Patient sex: M
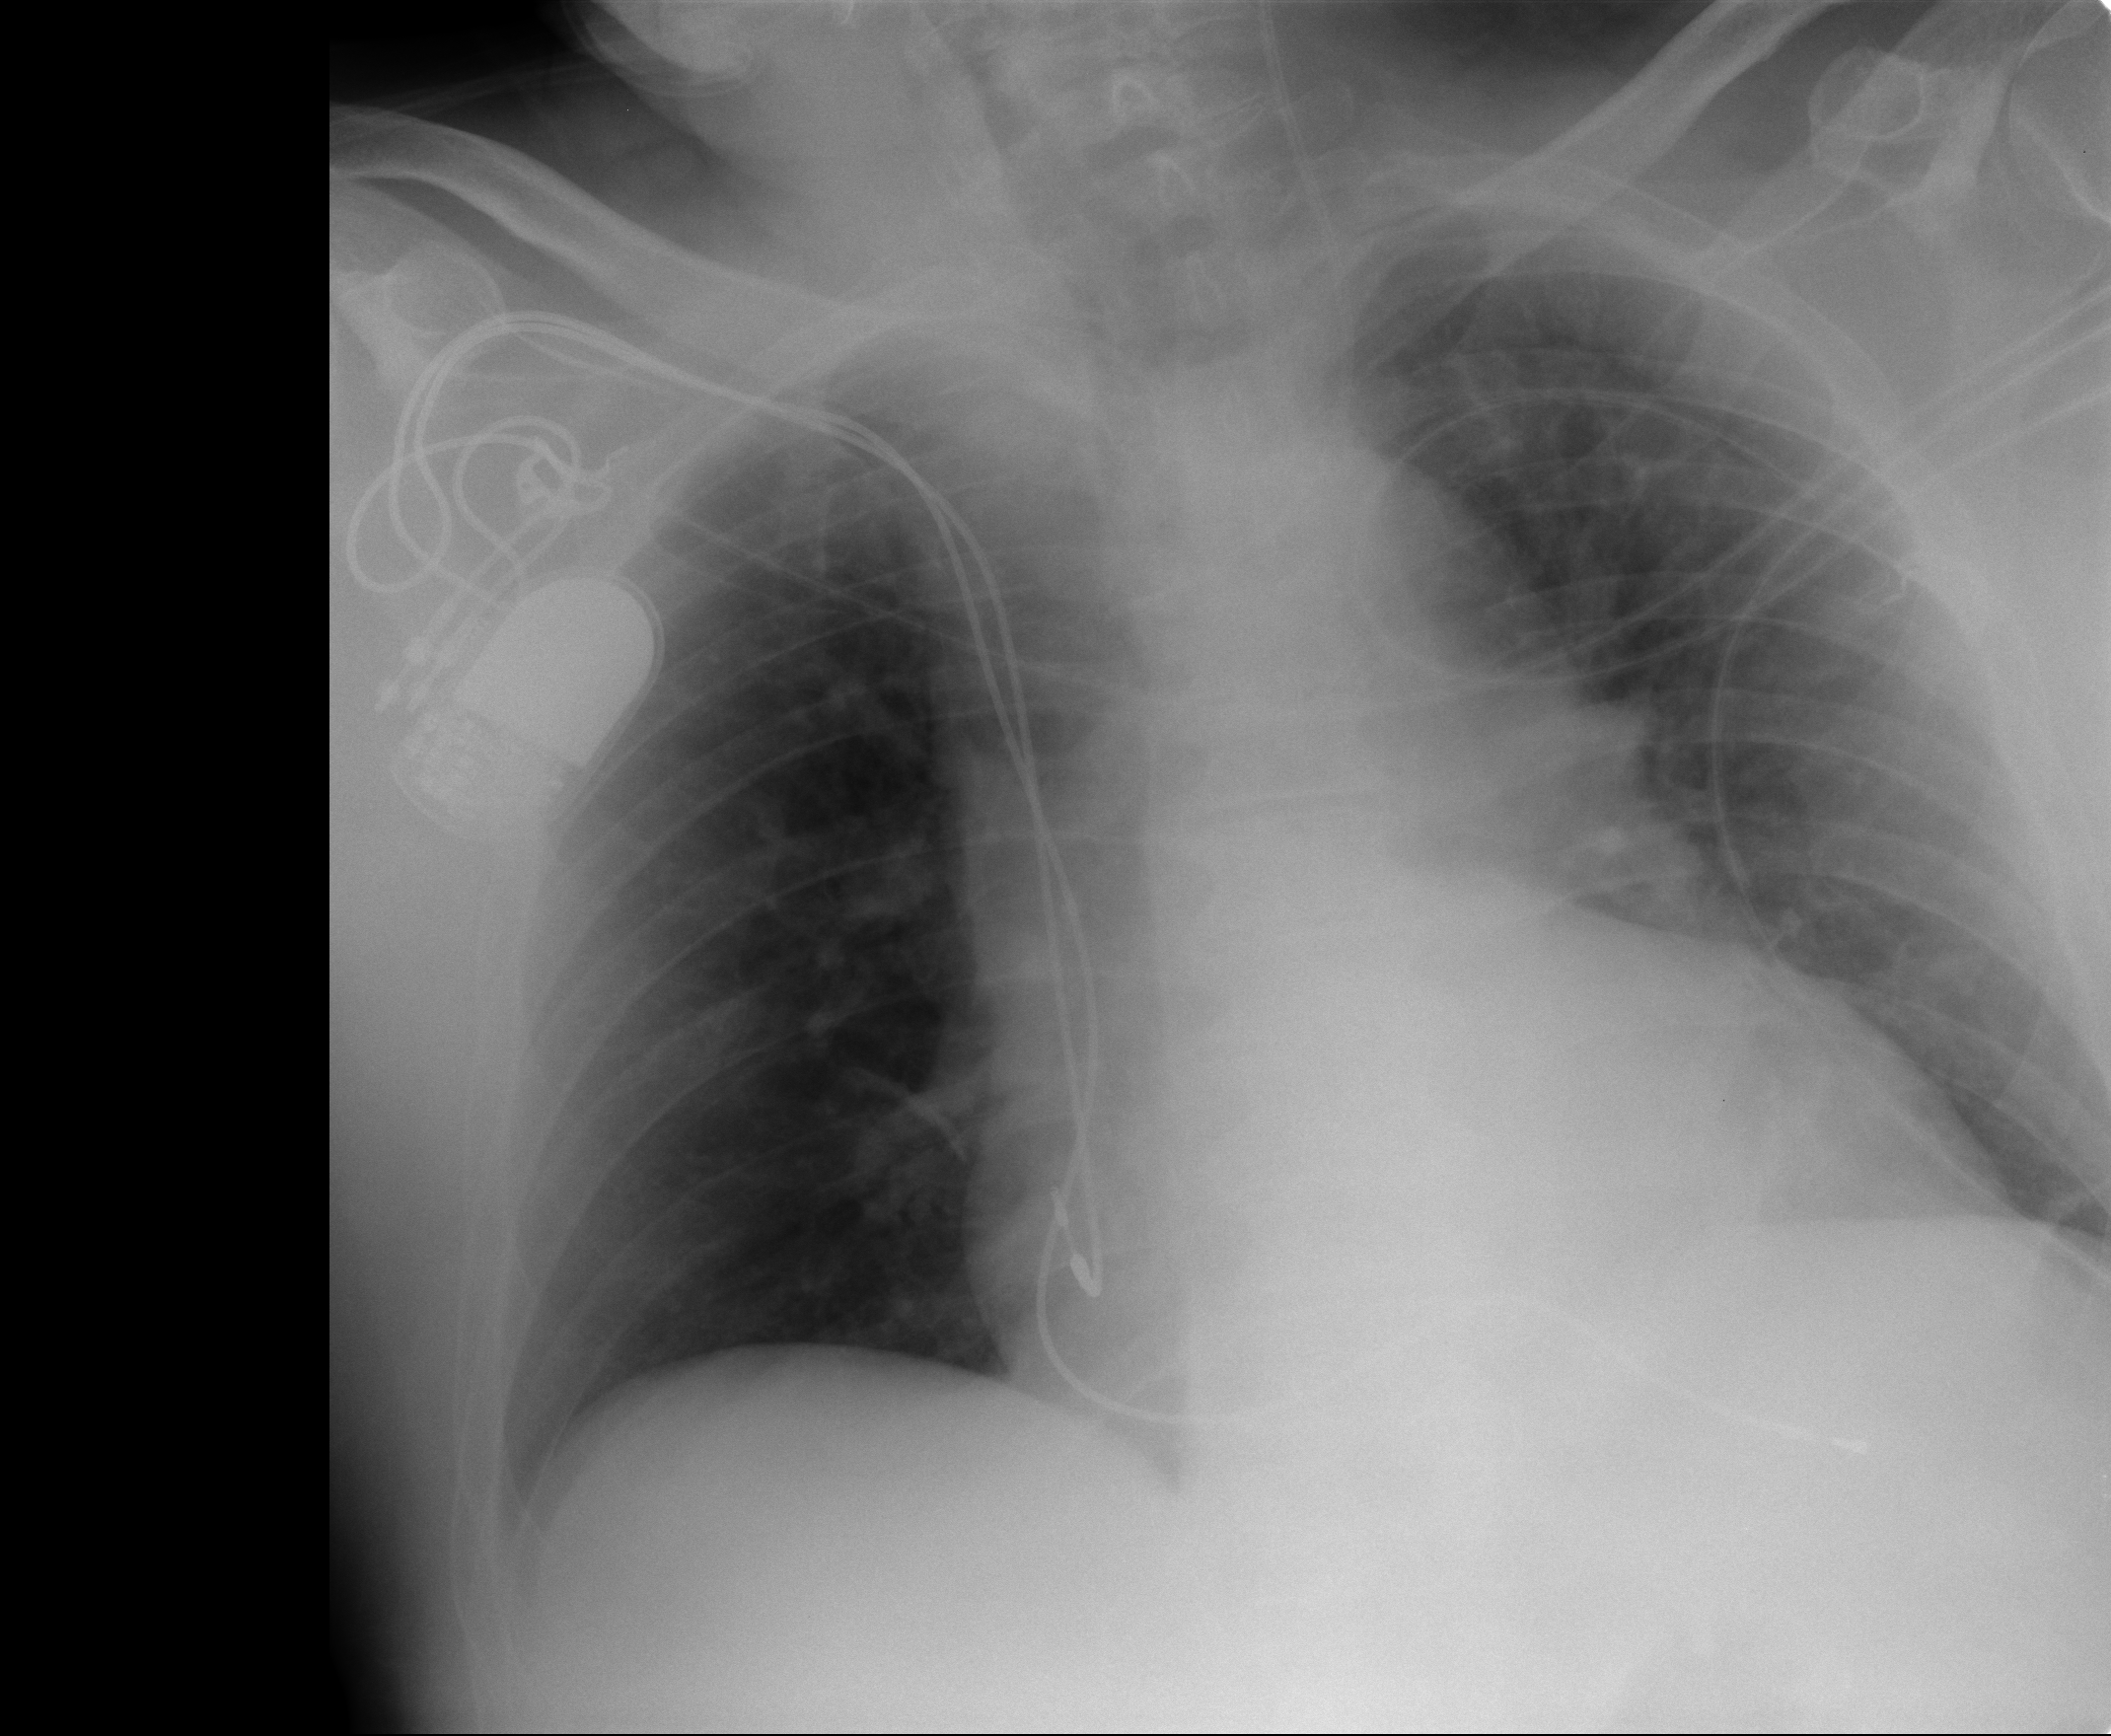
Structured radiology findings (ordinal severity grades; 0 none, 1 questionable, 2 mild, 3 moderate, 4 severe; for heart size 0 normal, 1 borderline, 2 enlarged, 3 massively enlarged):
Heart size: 2
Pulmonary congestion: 2
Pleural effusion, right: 0
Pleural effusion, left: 0
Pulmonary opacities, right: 0
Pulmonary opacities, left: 0
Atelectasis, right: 0
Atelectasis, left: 0